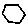
Label: hexagon